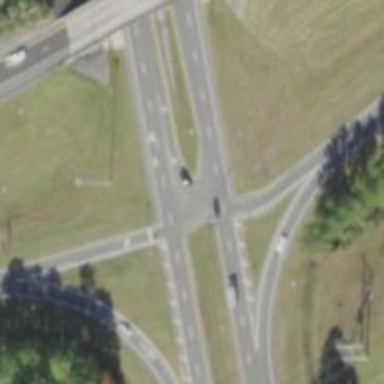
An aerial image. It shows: Diamond junction on motorway link.